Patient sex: F
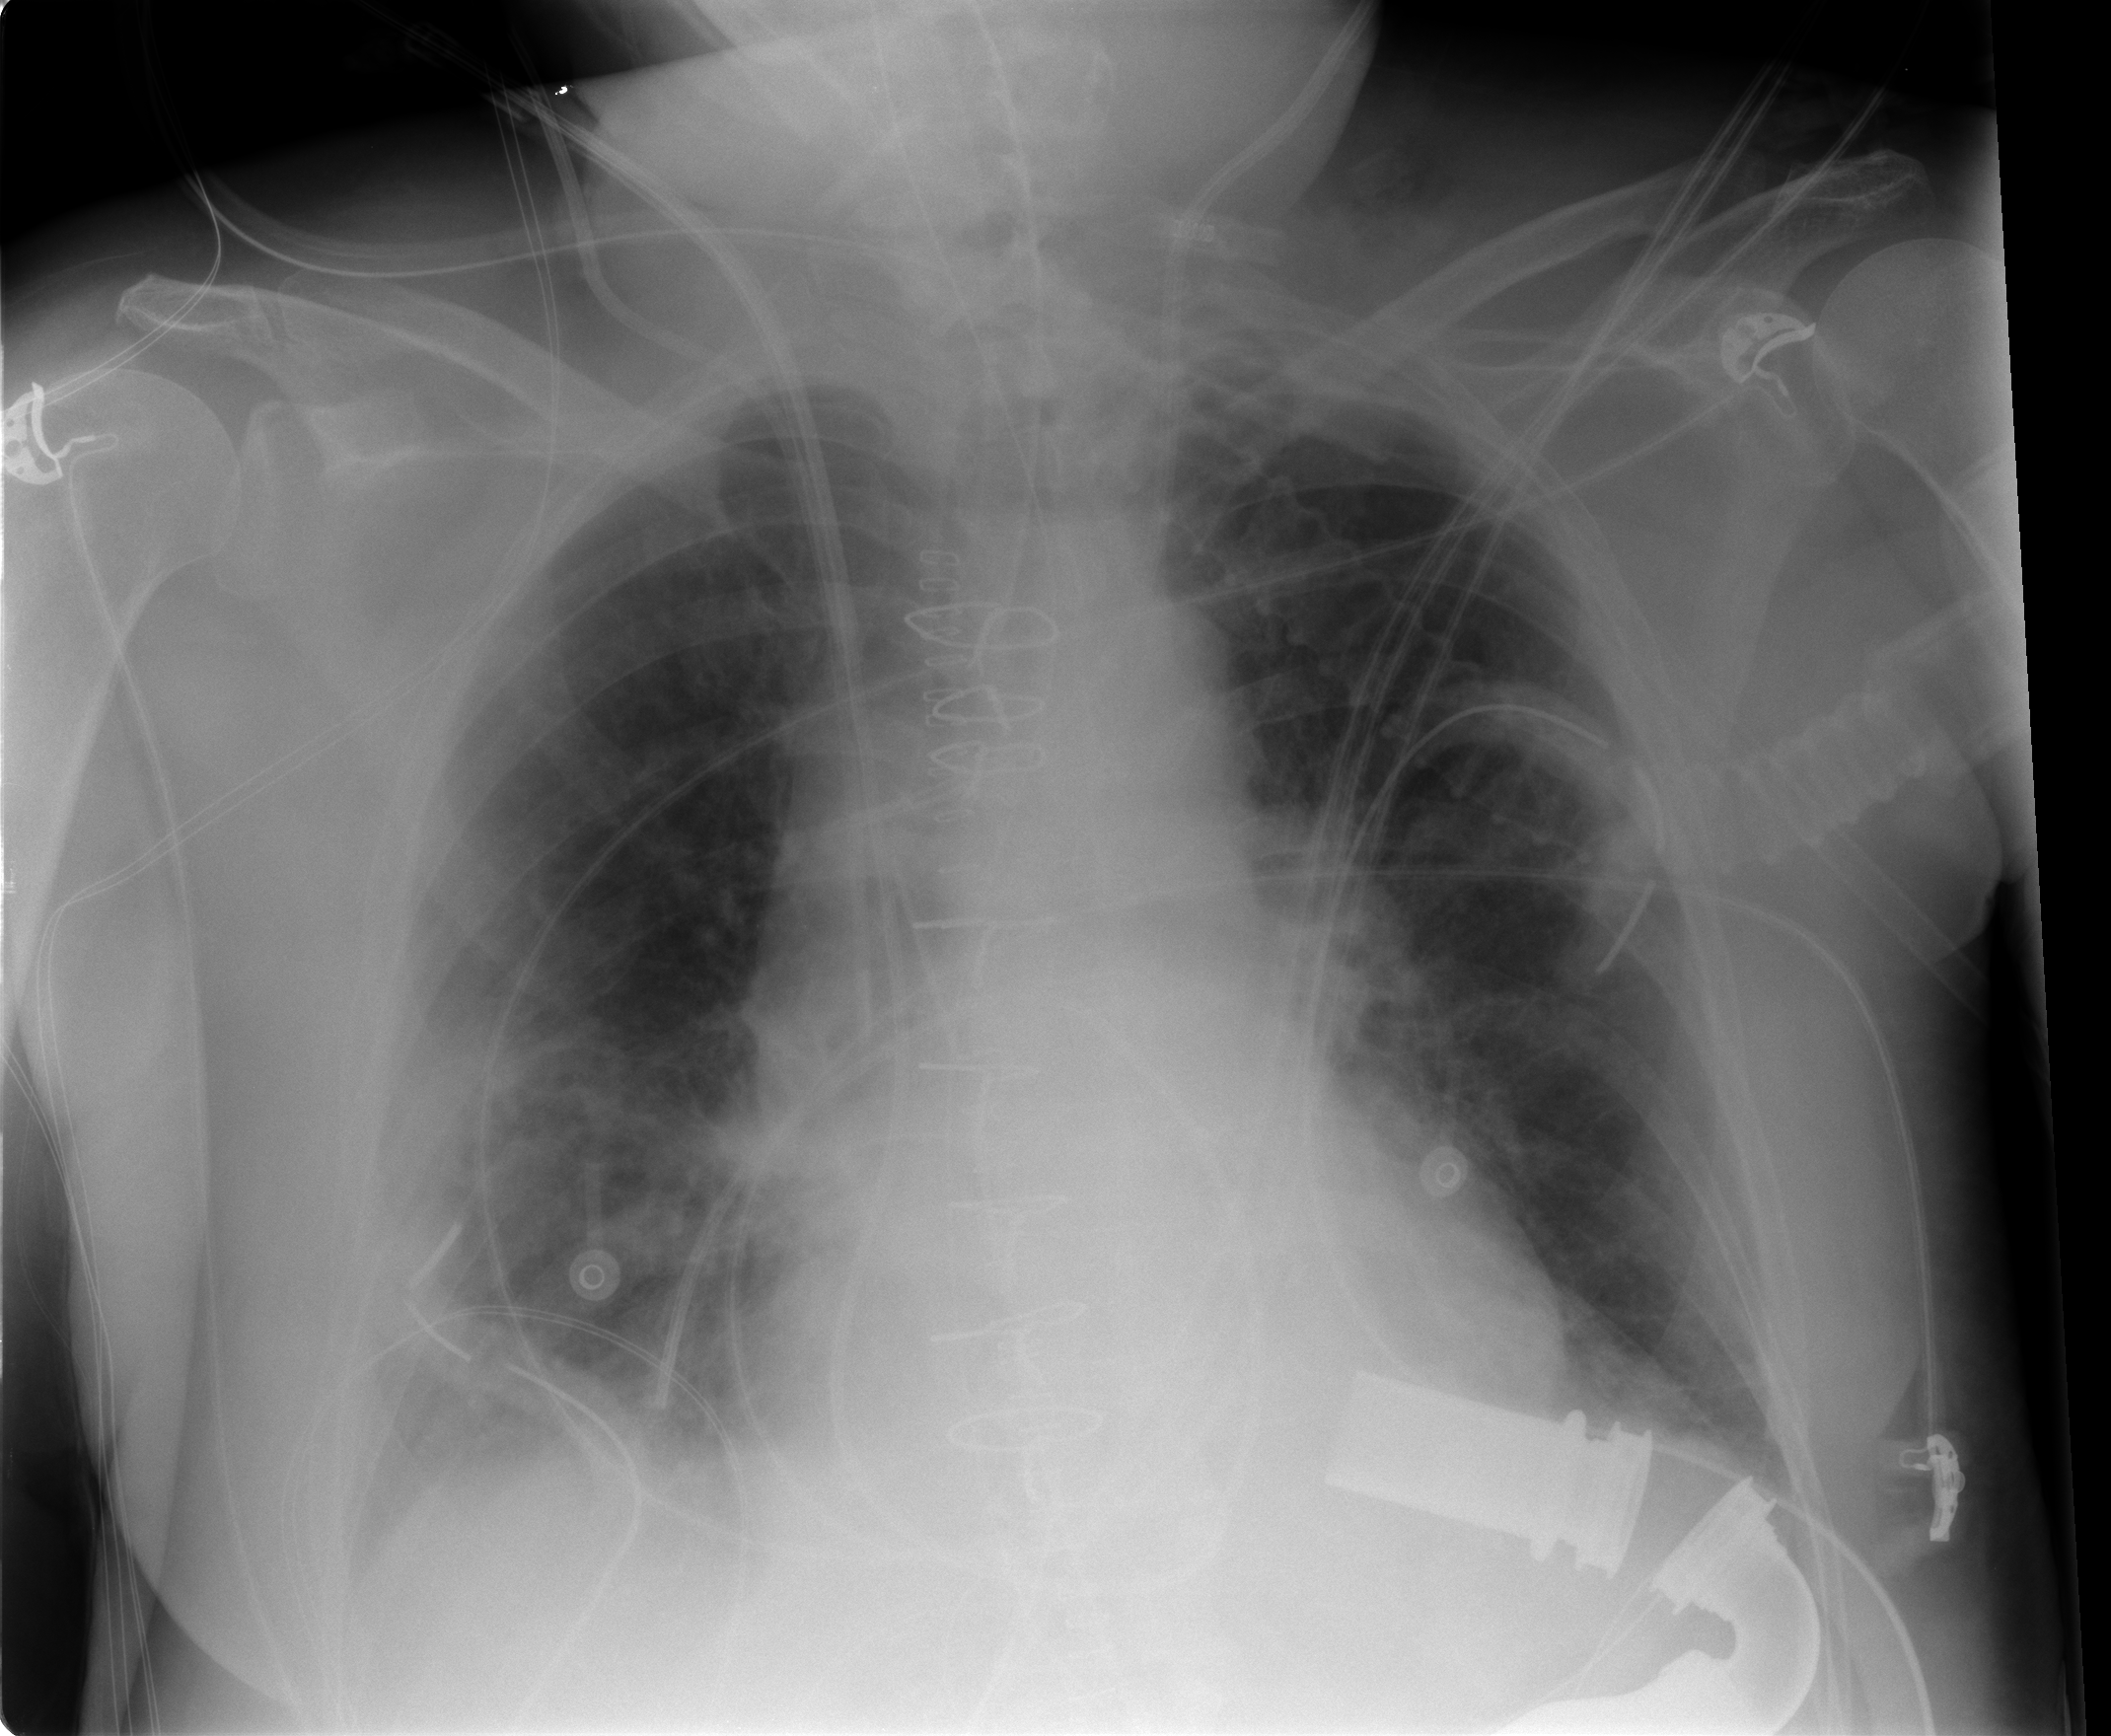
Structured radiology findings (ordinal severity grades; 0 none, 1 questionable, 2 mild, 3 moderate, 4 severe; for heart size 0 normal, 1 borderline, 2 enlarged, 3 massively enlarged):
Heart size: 1
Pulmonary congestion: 0
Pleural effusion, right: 1
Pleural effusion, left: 0
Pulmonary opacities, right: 2
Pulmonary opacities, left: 0
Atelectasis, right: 1
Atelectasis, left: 1